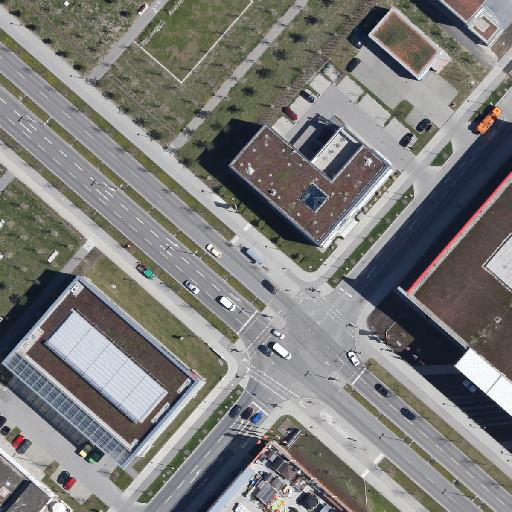
Referring expression: sidewalk